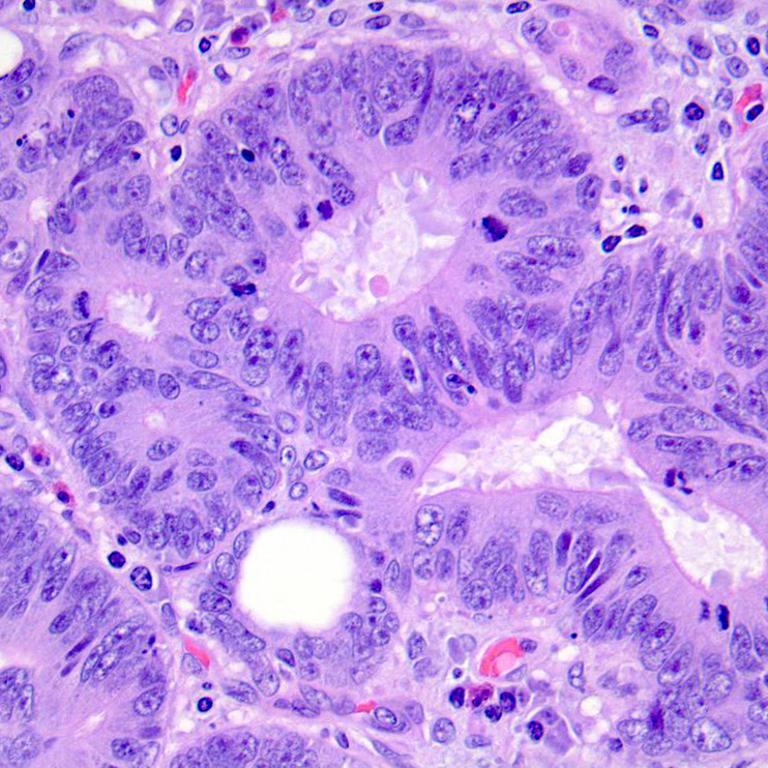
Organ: colon
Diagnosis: adenocarcinomas